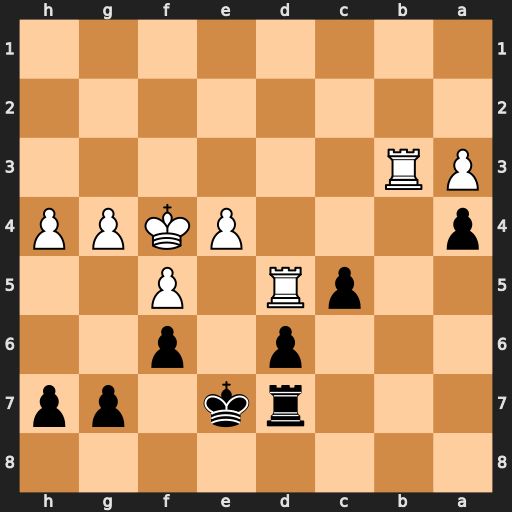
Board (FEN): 8/3rk1pp/3p1p2/2pR1P2/p3PKPP/PR6/8/8
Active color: b
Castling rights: -
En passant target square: -
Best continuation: axb3